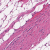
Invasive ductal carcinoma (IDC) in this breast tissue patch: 0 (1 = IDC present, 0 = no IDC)